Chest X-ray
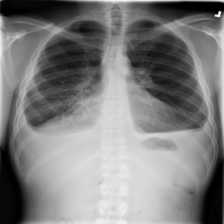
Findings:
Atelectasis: negative
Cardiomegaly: negative
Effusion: positive
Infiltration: negative
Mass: negative
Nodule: negative
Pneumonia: negative
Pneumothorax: negative
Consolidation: negative
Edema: negative
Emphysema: negative
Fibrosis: negative
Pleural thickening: negative
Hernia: negative